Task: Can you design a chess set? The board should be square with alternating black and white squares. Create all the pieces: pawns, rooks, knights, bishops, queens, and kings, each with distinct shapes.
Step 2535:
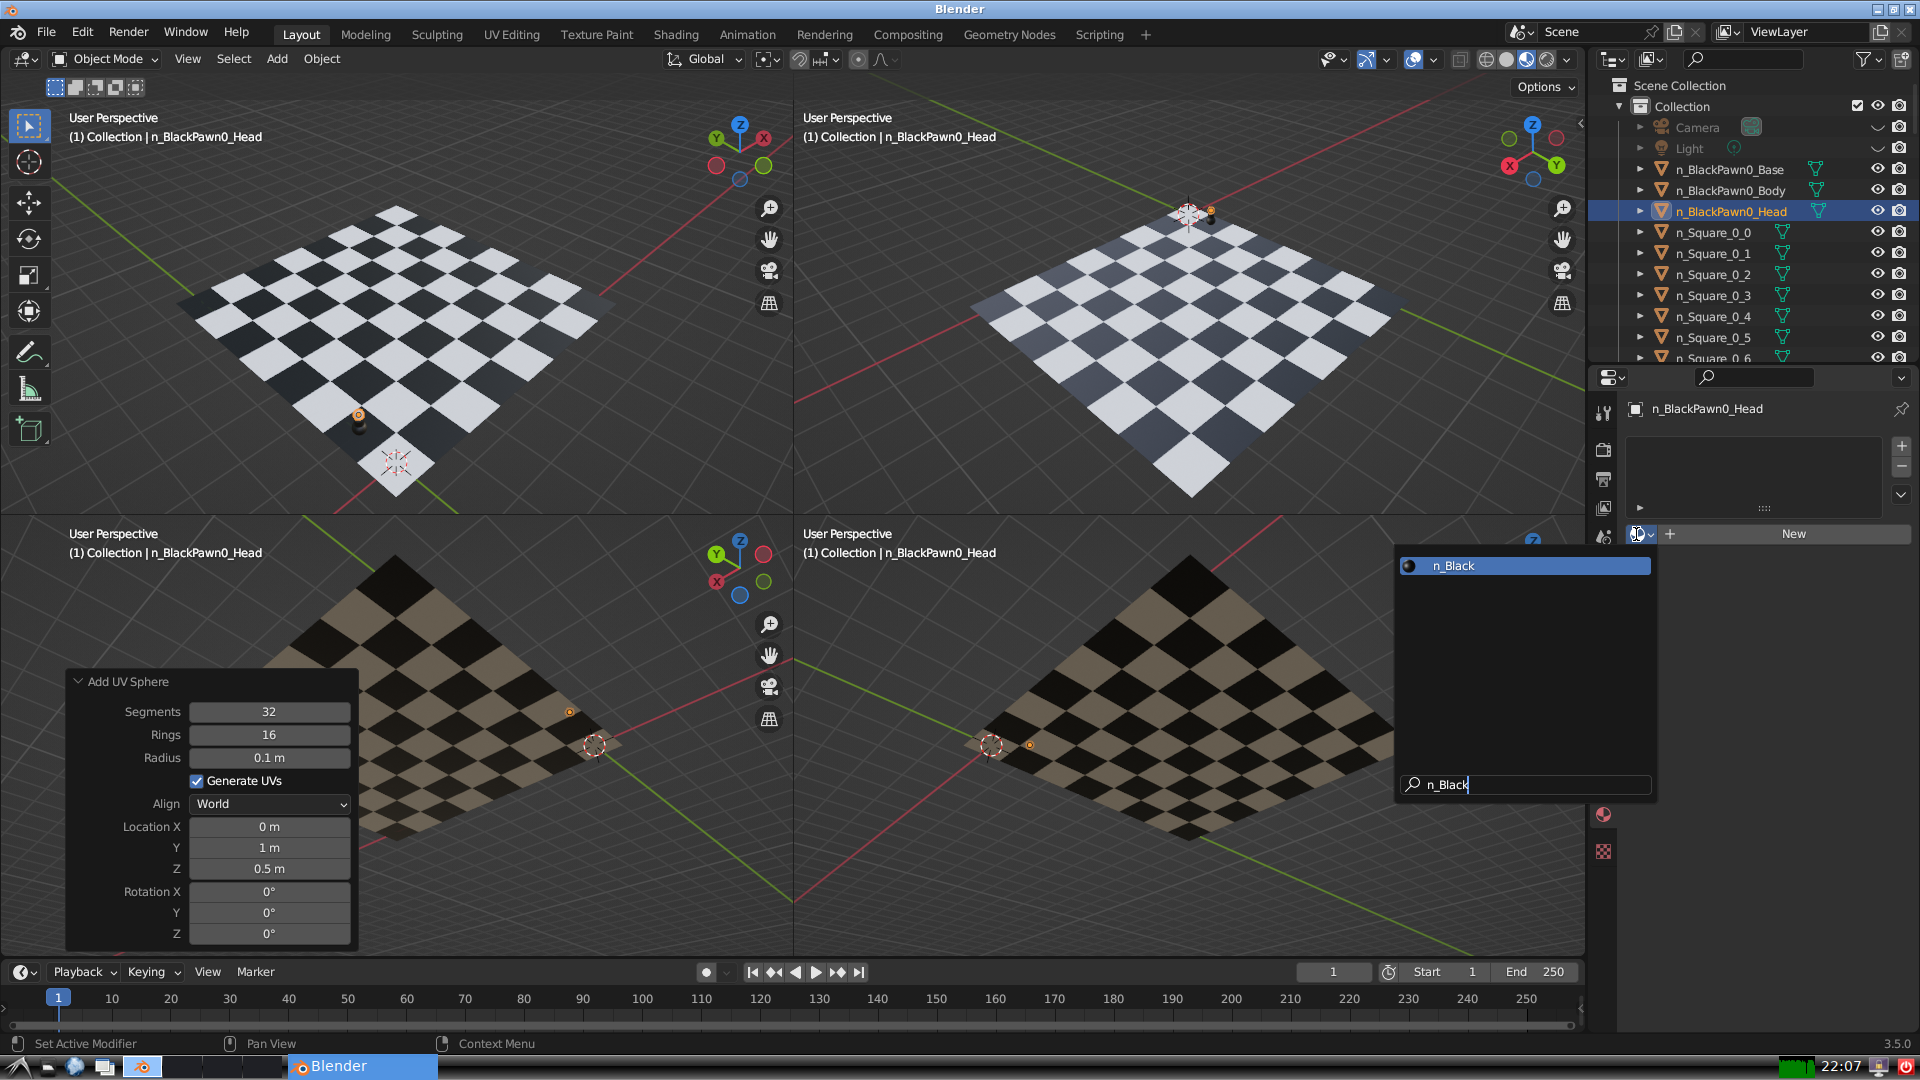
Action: {"key_press": ['Return']}